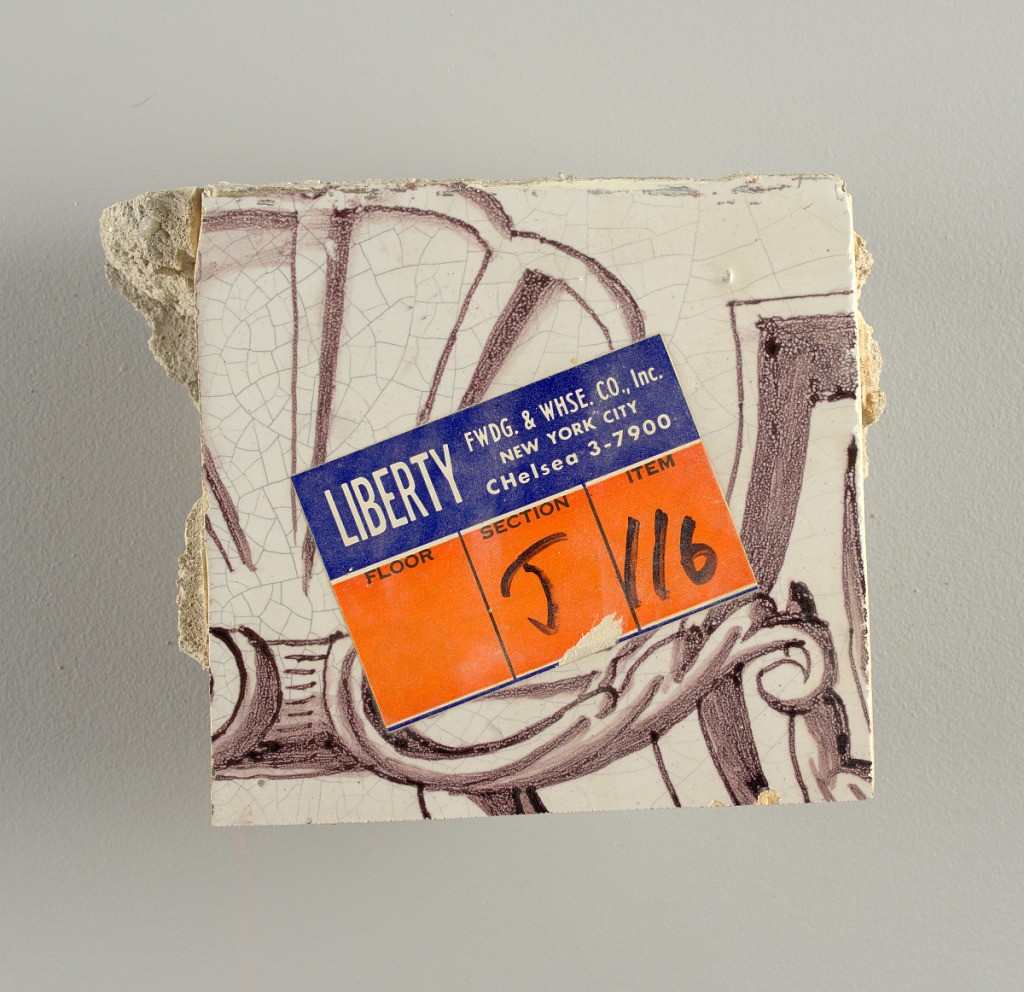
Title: Wall facing
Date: ca. 1725
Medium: tin-glazed earthenware, underglaze
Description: Two vertical rectangles, twenty-three tiles high.  A) Nine tiles wide at top; seven tiles wide at bottom.  B) Ten and one-half tiles wide.

Arabesque design of foliage.  A) with centered figure of Justice under a canopy.  B) with centered urn.